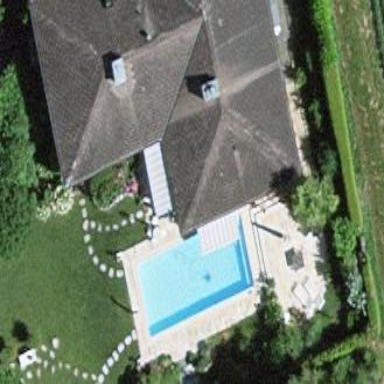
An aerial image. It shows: Swimming pool located in leisure land.